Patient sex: M
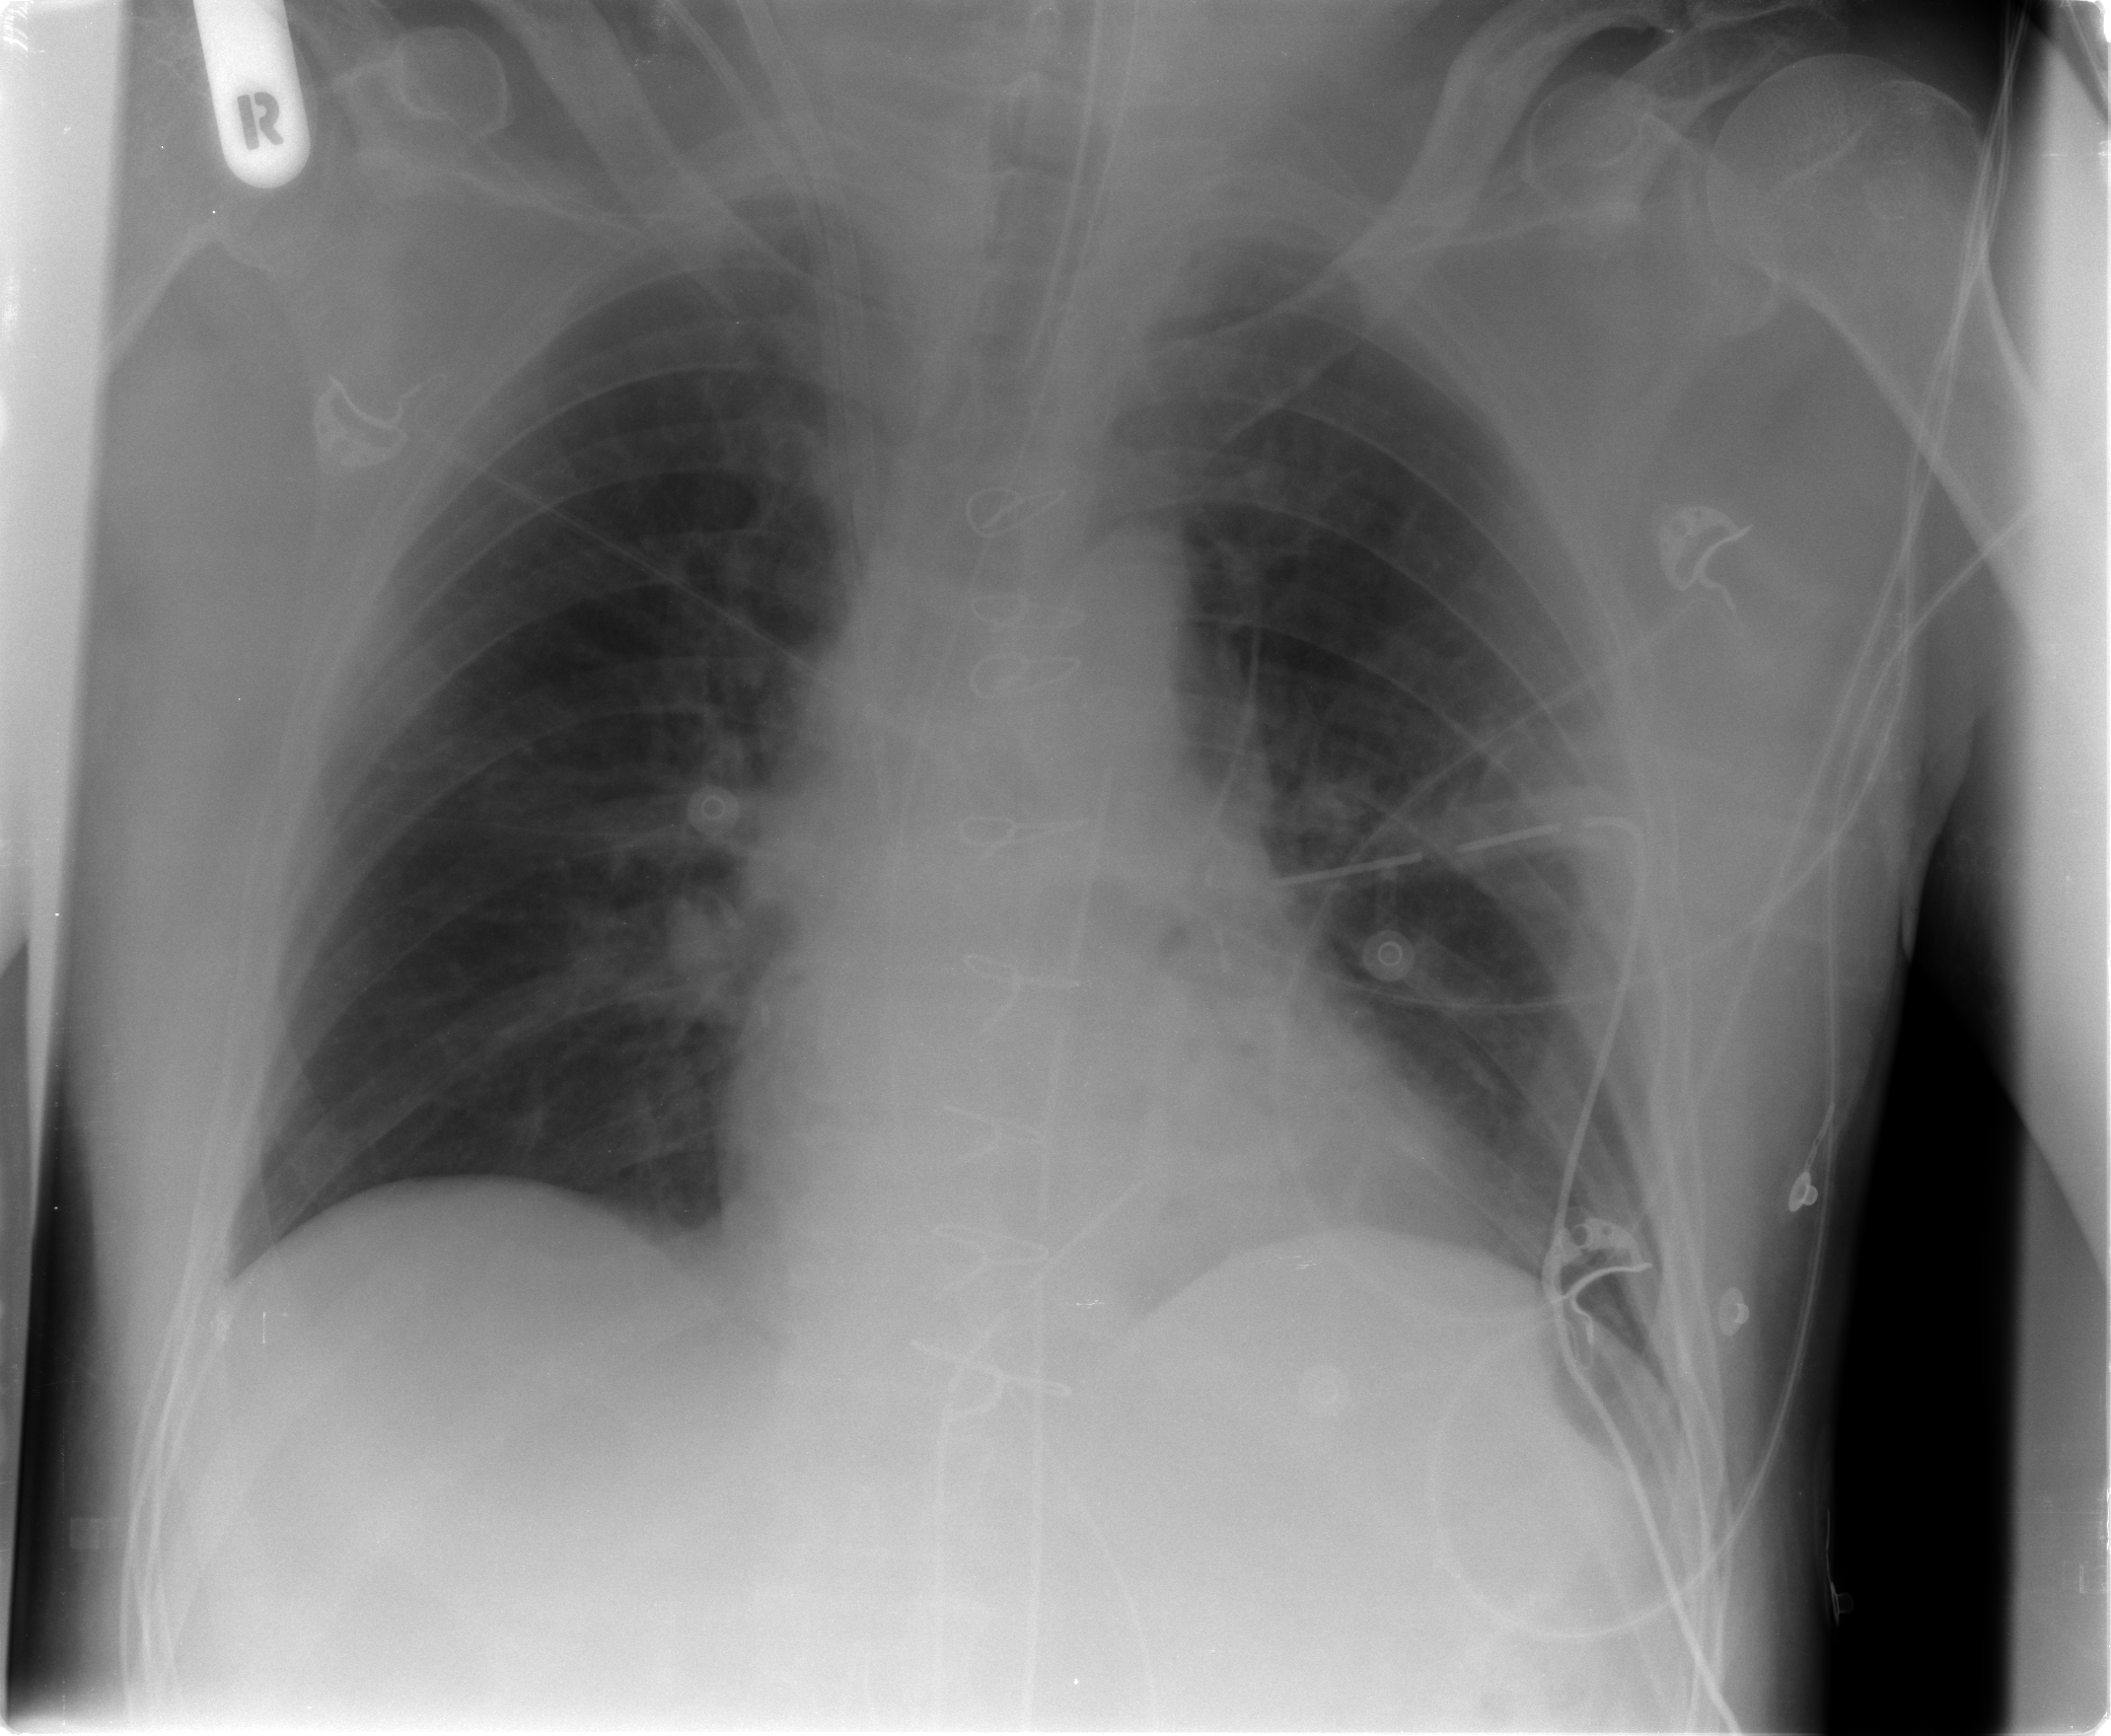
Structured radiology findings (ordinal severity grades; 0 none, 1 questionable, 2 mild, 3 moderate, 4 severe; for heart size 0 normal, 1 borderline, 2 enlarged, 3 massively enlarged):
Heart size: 2
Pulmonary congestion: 2
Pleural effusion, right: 0
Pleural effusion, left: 1
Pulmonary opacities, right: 0
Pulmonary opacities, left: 1
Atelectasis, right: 0
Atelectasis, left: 2